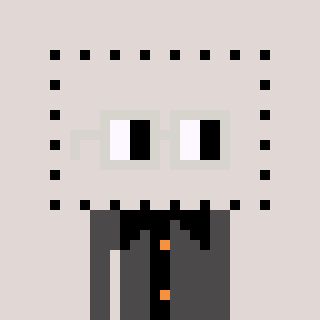
a pixel art character with square light gray glasses, a void-shaped head and a grayscale-colored body on a warm background